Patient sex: F
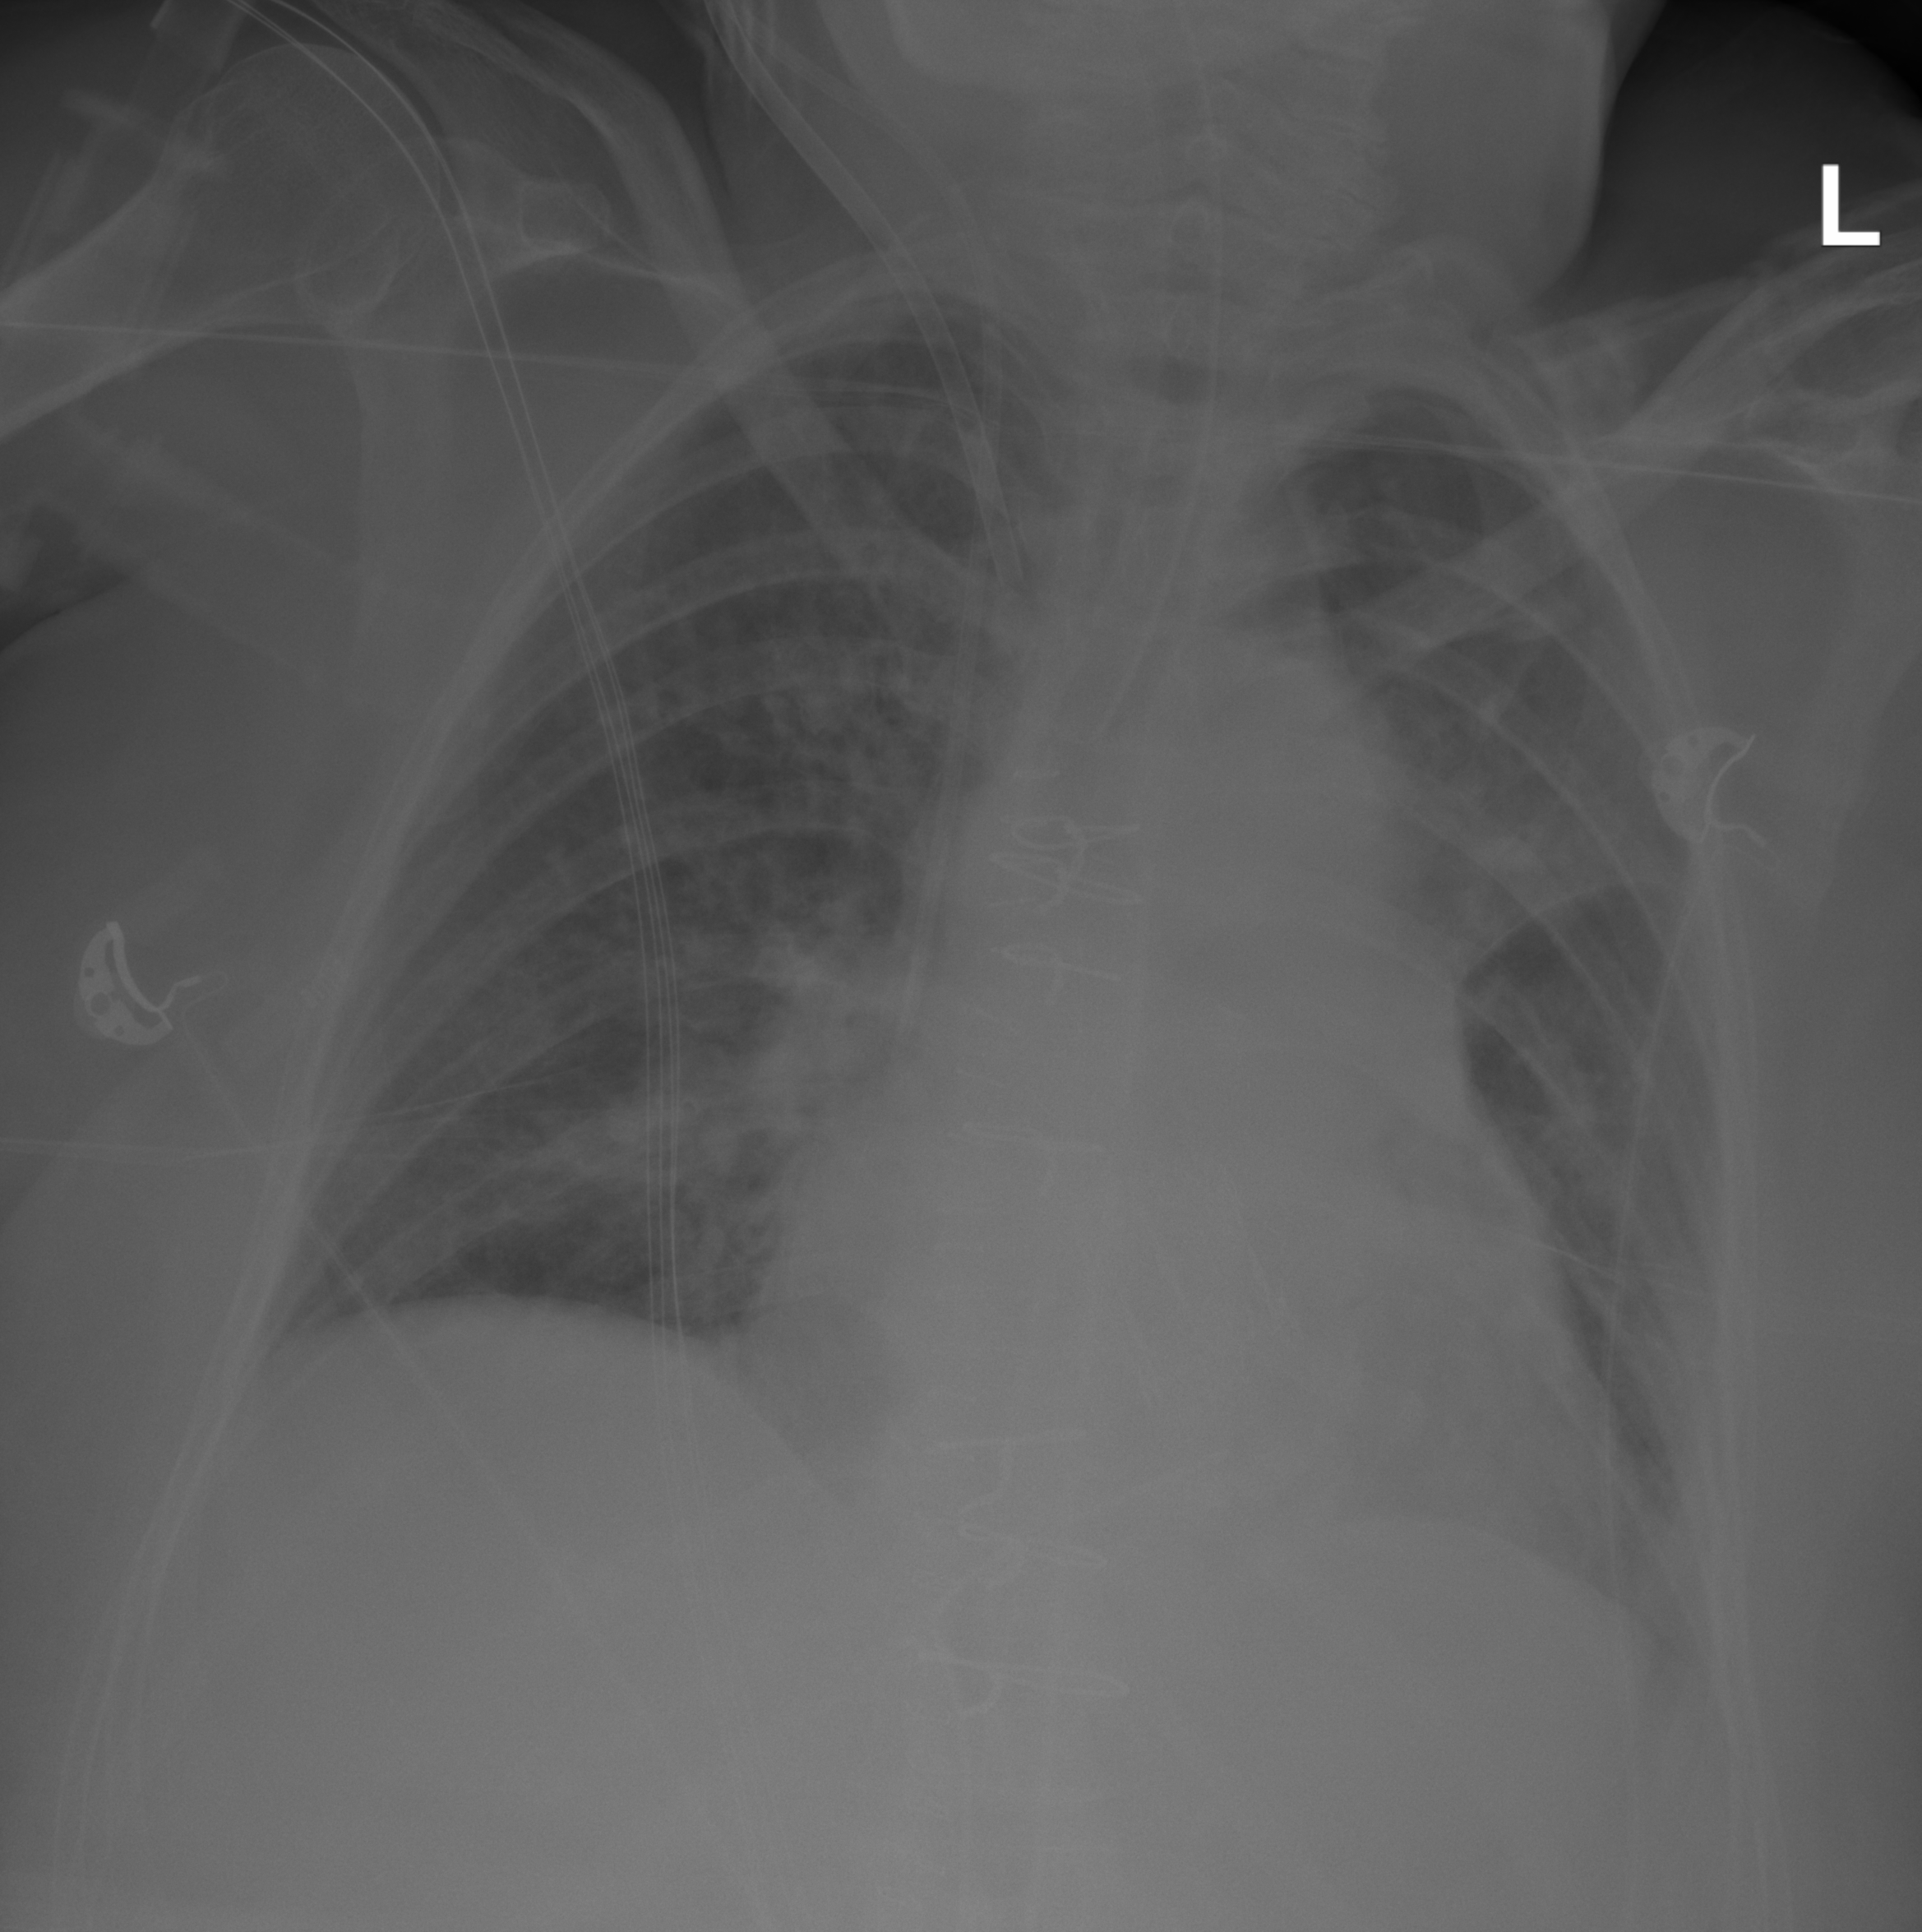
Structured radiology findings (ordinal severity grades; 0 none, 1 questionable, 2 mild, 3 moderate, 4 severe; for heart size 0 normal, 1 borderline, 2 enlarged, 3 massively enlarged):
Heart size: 2
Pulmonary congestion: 2
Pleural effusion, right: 0
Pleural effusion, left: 2
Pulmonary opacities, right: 2
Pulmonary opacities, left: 2
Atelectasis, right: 0
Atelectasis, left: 0